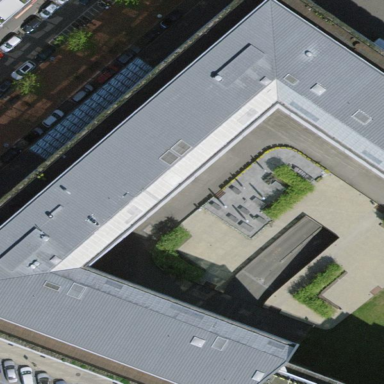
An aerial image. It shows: Office building.